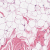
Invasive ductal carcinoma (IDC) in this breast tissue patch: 0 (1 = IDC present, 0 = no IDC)